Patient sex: F
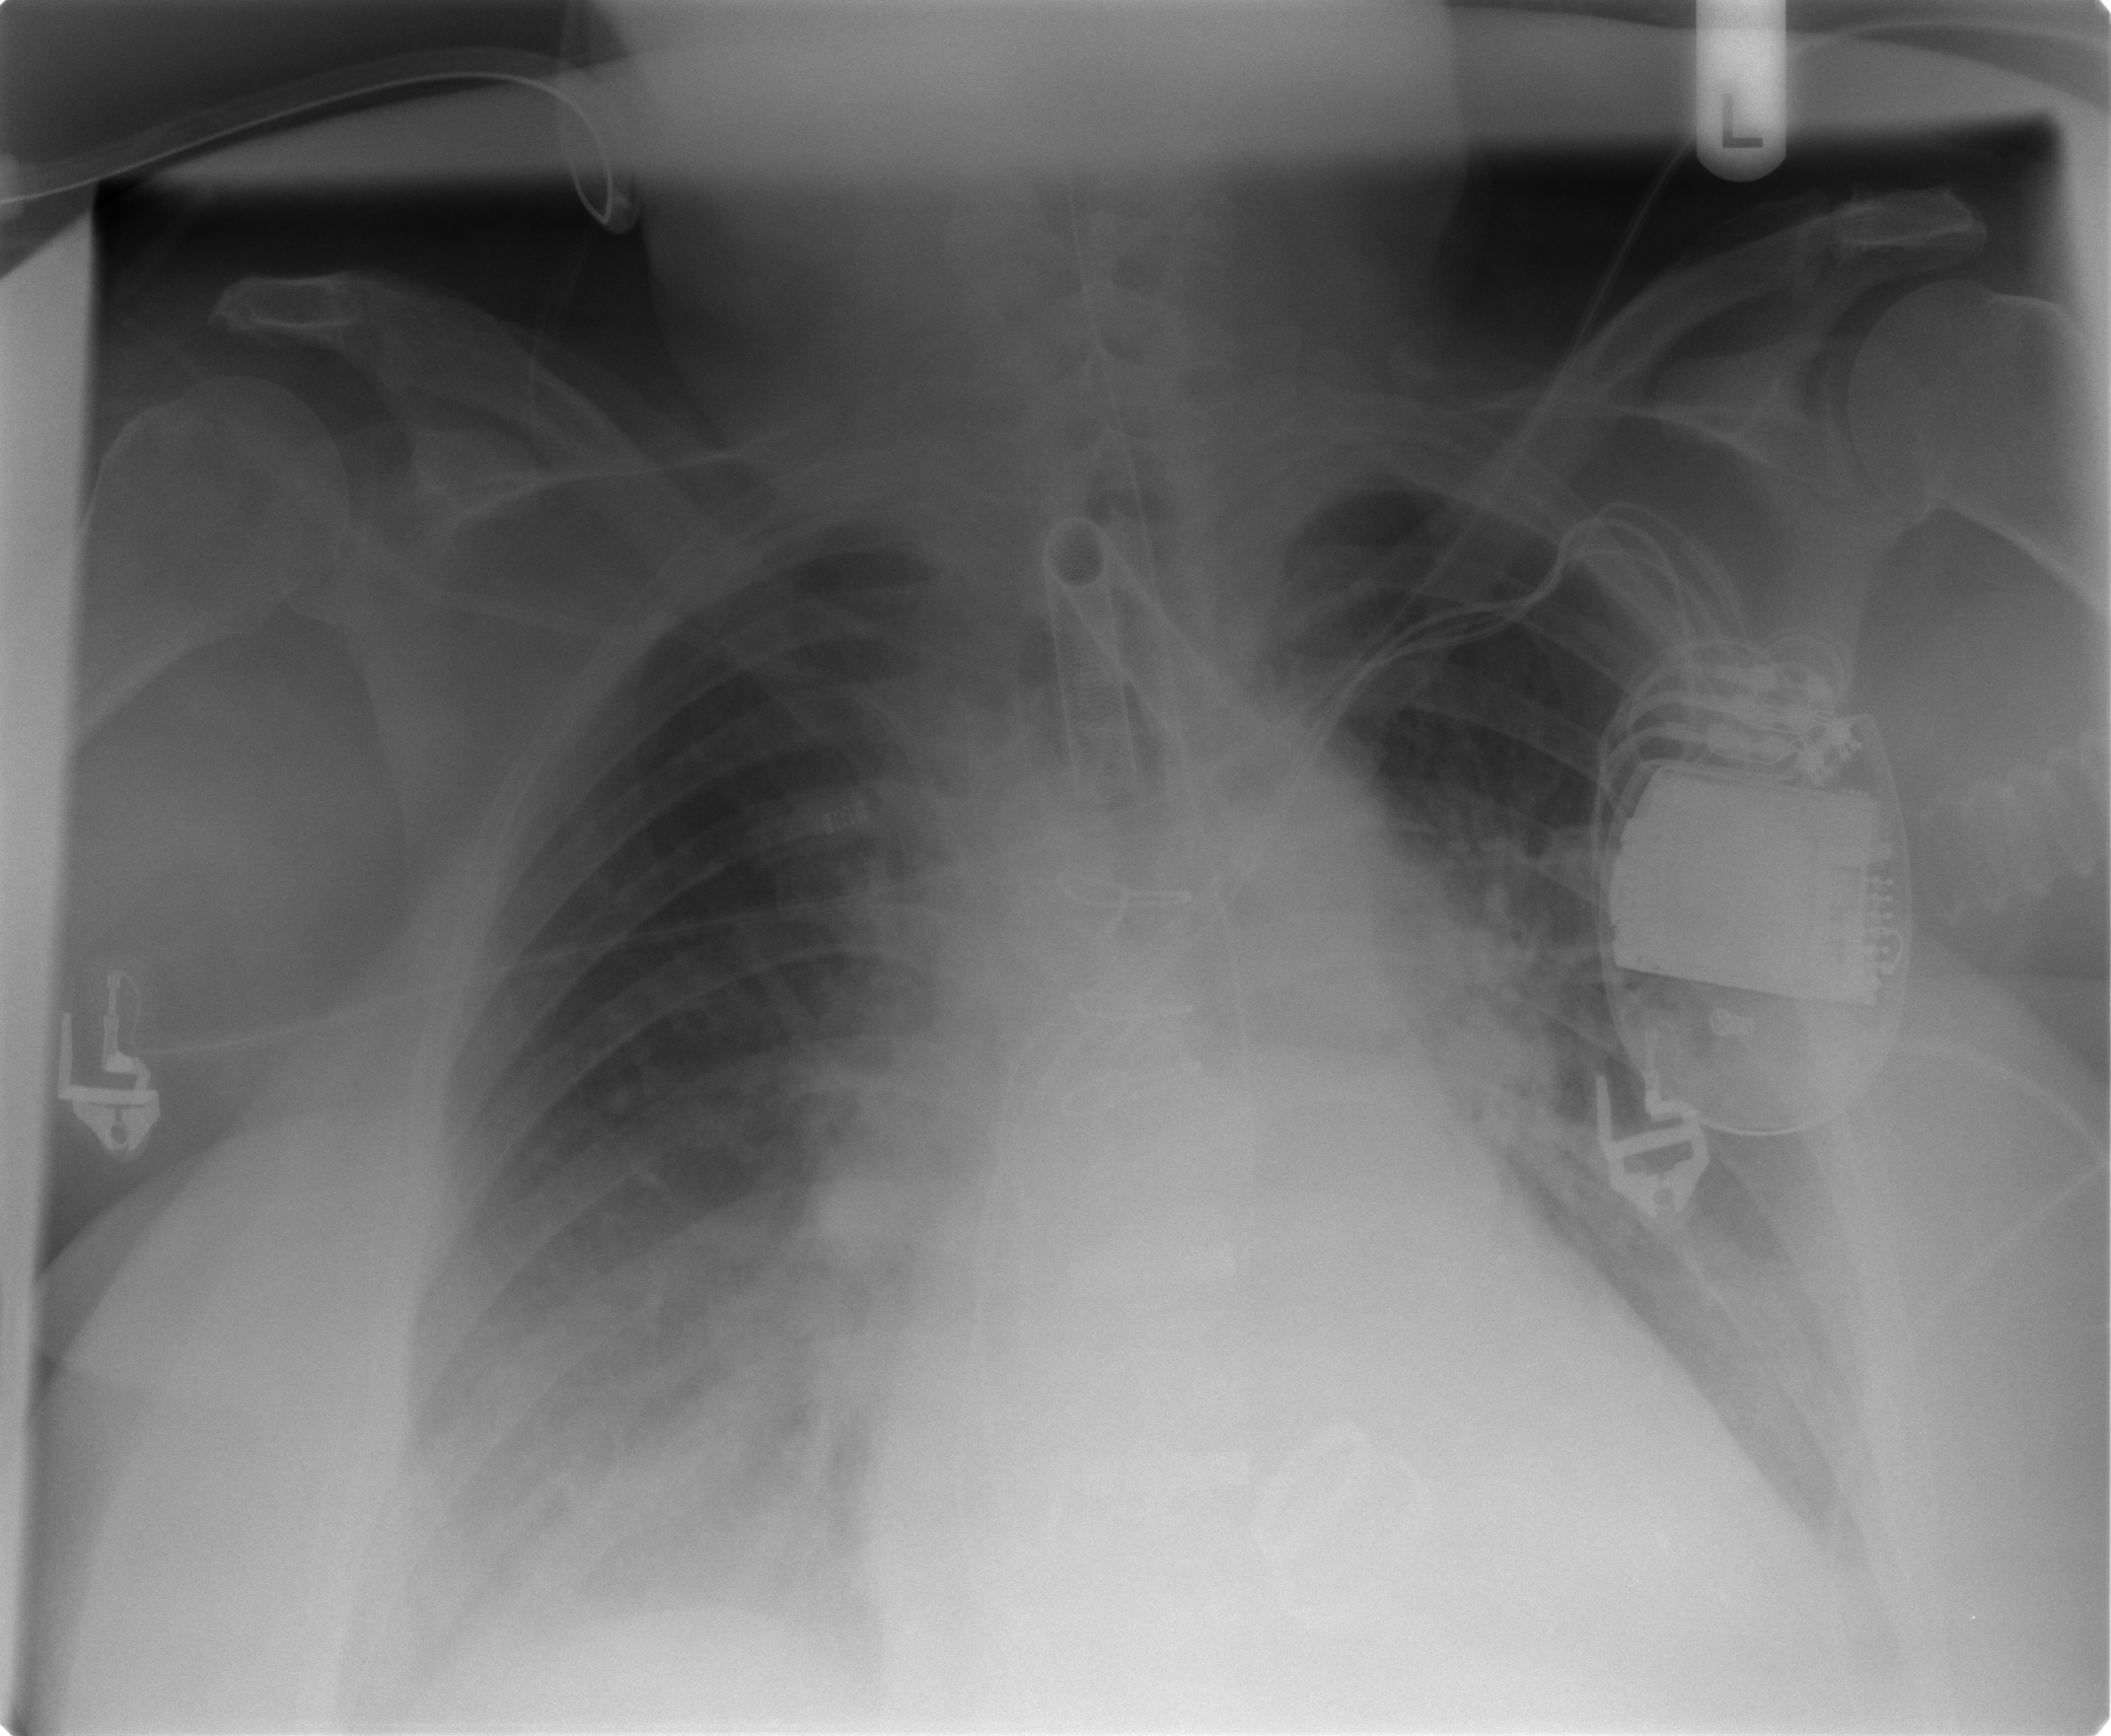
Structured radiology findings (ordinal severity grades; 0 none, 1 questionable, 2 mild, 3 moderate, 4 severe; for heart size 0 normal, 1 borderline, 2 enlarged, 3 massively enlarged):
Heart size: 2
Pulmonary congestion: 2
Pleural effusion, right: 2
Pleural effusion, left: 2
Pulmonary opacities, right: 2
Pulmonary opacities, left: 2
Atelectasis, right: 2
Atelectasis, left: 2